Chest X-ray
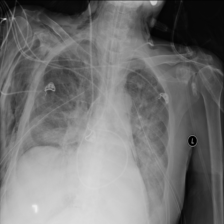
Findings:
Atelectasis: negative
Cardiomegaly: negative
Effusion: negative
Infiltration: negative
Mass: negative
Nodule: negative
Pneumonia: negative
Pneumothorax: negative
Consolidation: negative
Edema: negative
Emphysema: positive
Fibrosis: negative
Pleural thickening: negative
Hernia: negative